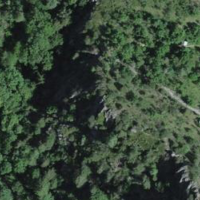
EUNIS habitat code: 43
Species observed at this site:
Papilio machaon